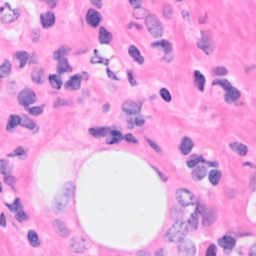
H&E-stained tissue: Breast